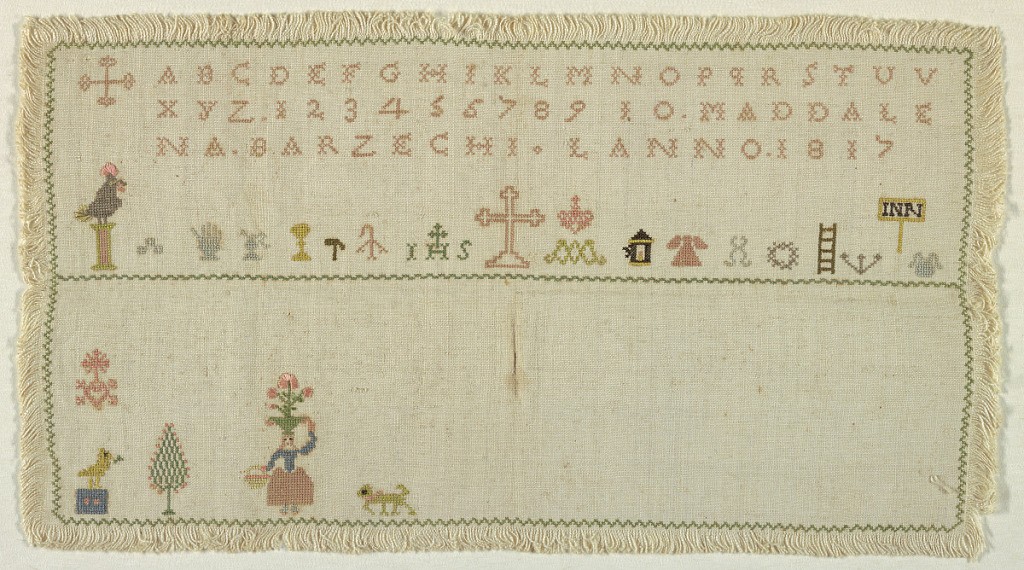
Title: Sampler
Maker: Maddalena Barzechi, Italian
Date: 1817
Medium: silk embroidery on linen foundation Technique: embroidered in cross and satin stitches on plain weave foundation
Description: Horizontal rectangle with narrow zigzag outer border; band of alphabet, number, name and date. Band of religious motifs. Lower field contains domestic scenes and is unfinished. Alphabet starts with Maltese cross. Polychrome on natural.